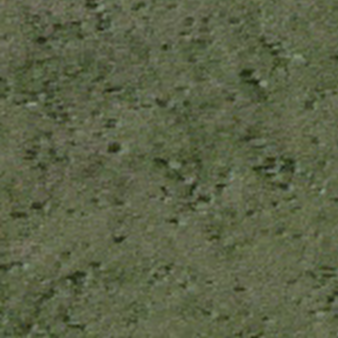
Label: other